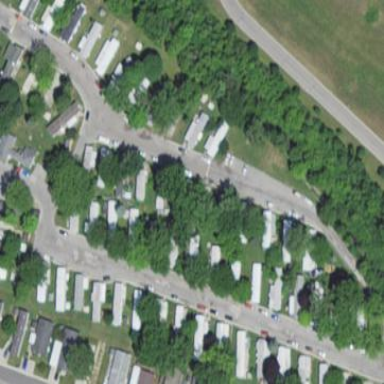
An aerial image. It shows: Residential area designated as trailer park.